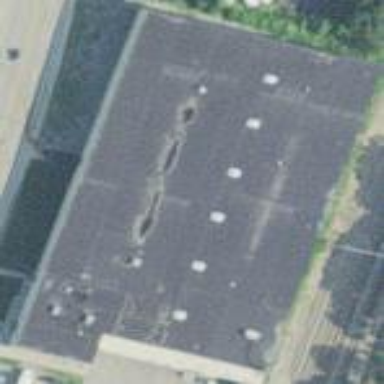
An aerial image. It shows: Warehouse.